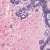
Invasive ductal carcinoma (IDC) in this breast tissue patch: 0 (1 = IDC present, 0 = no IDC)